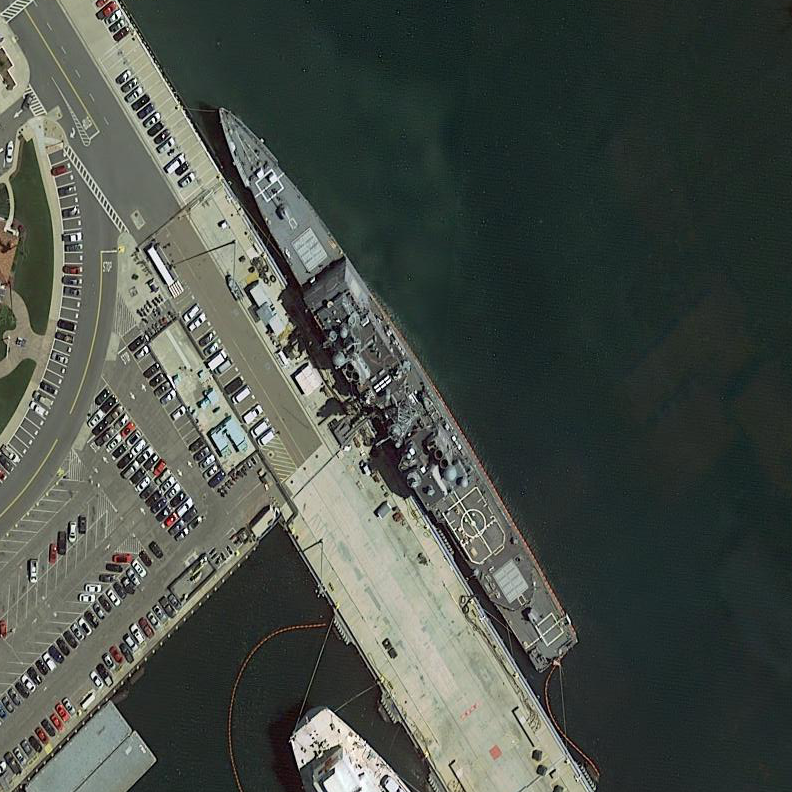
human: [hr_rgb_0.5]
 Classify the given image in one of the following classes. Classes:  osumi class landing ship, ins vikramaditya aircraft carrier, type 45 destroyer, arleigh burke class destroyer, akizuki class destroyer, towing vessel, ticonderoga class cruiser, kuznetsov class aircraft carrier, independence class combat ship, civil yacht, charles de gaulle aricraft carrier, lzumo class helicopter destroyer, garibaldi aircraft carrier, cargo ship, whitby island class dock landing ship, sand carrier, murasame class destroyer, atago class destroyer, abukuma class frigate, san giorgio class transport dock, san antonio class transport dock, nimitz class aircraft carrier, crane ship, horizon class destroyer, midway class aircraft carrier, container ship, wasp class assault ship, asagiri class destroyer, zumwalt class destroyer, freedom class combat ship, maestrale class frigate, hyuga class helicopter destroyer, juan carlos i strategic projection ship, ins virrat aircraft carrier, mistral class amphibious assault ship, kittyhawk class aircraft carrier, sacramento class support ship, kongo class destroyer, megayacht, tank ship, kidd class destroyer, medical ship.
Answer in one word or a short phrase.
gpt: Ticonderoga class cruiser